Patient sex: M
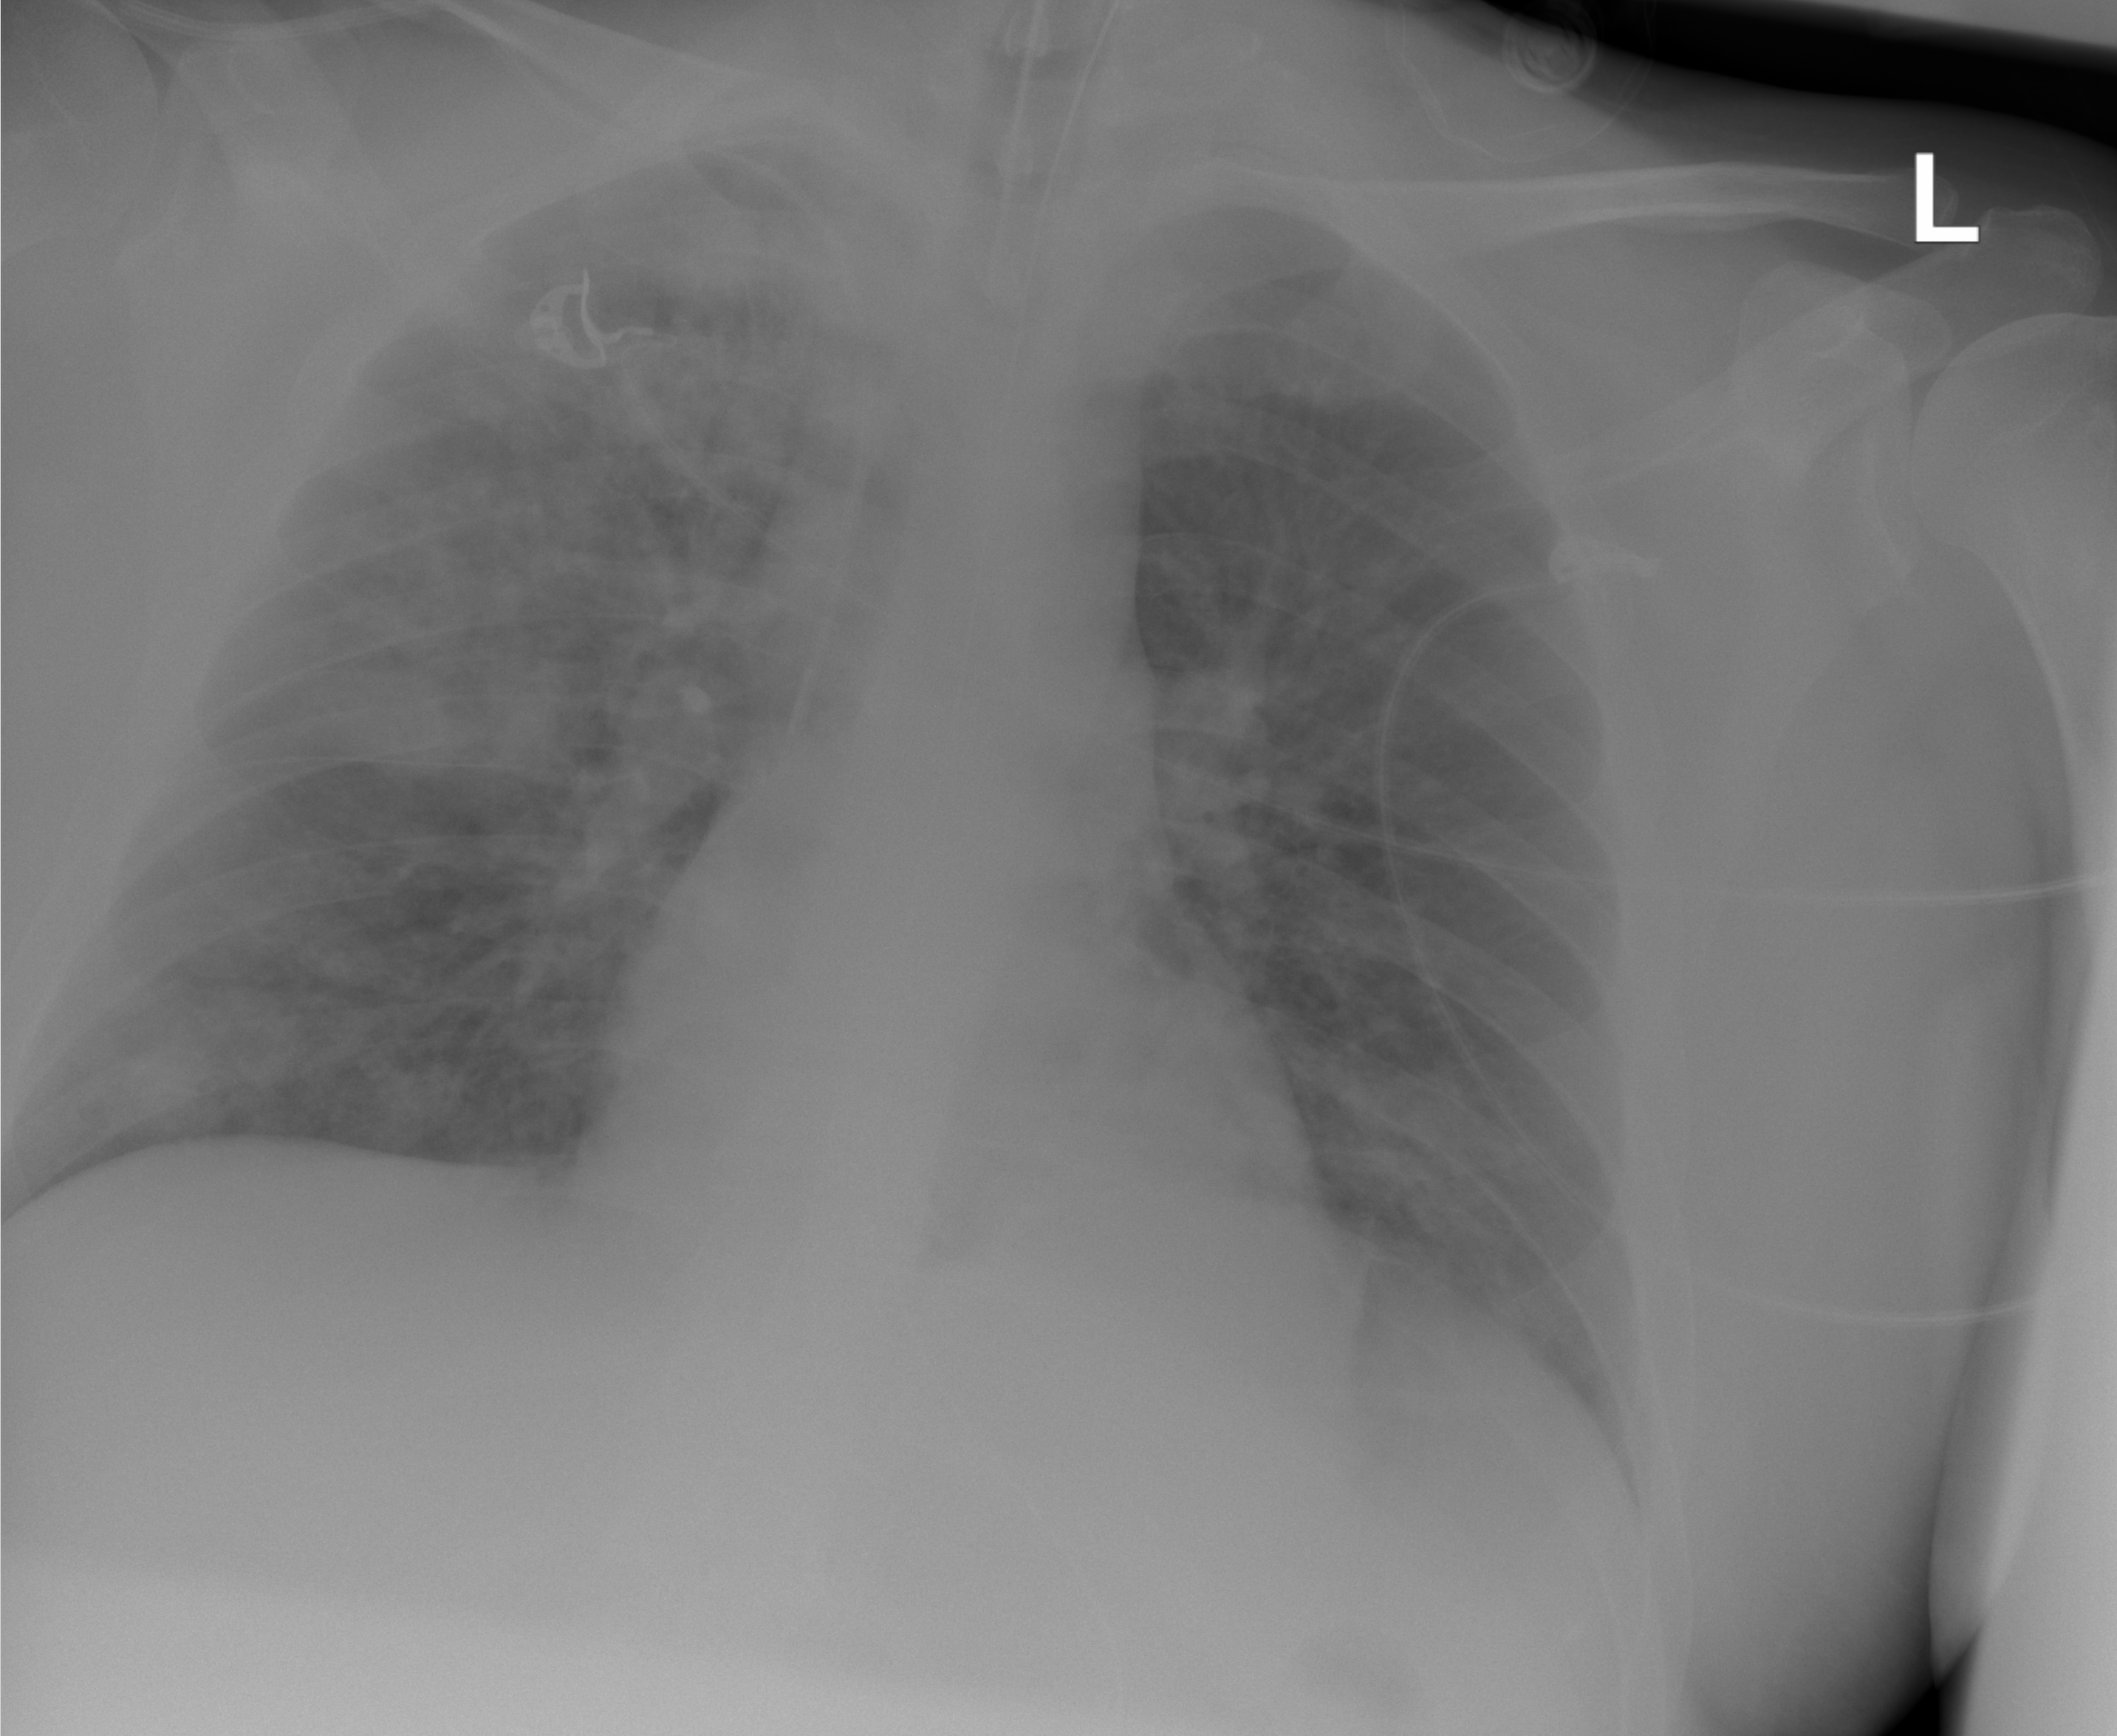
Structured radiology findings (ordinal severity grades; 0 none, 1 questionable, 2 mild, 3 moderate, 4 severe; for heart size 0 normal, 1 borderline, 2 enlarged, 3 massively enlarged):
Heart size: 0
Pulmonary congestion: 2
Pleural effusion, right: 0
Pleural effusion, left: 0
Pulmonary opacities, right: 2
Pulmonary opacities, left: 0
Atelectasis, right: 2
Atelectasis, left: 1